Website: walmart
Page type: billing-address
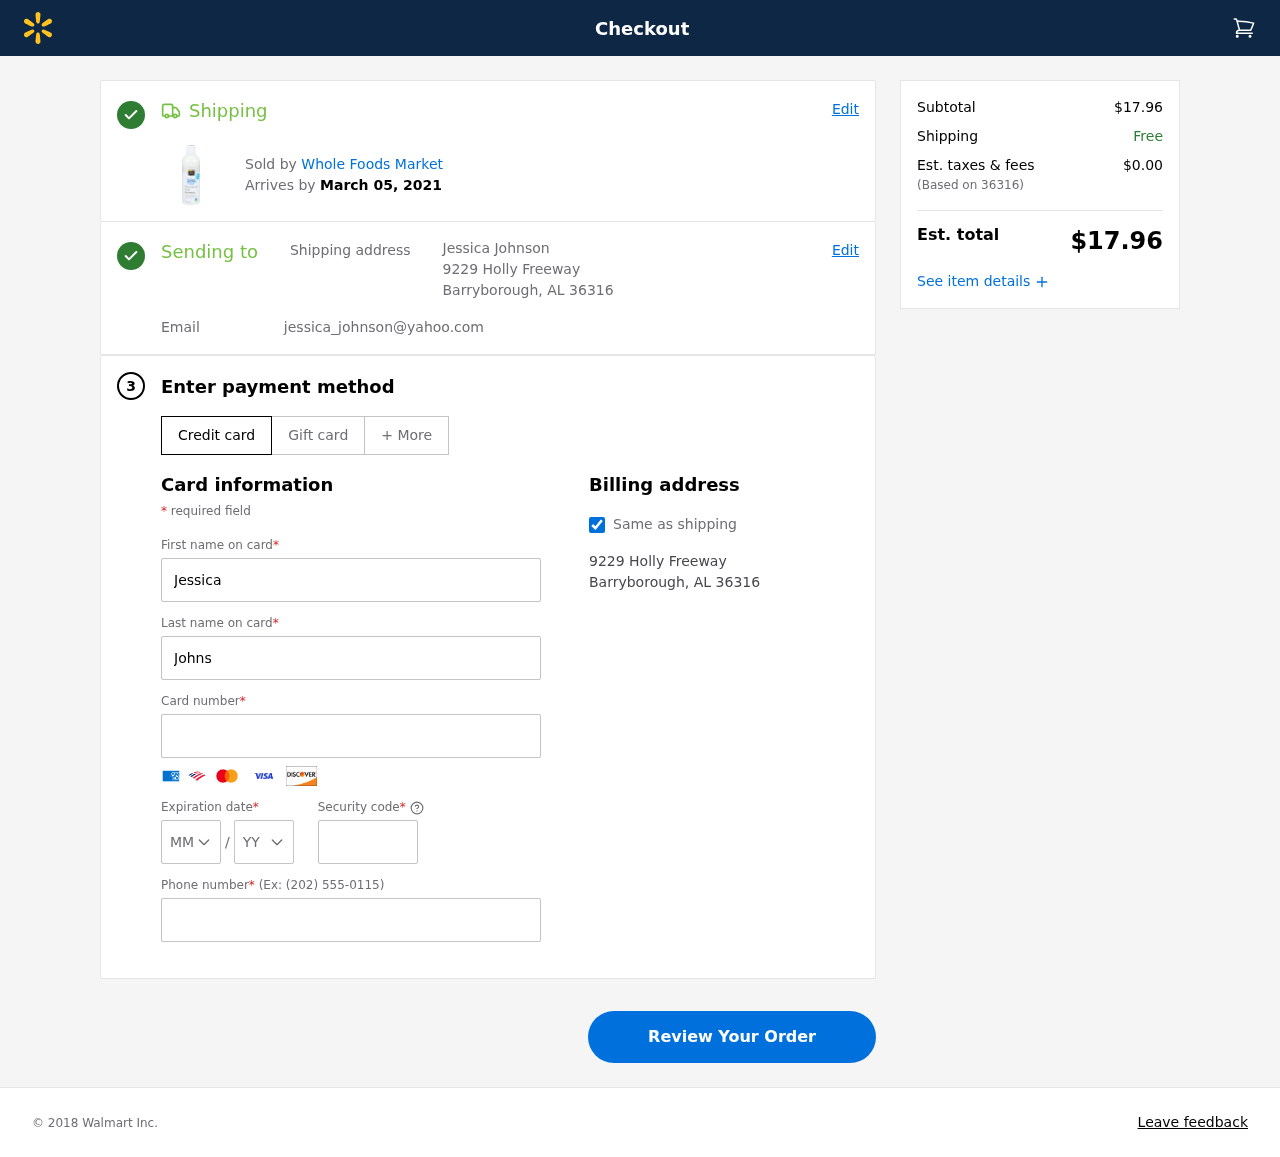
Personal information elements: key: PII_CARD_CVV
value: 452
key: PII_CARD_EXPIRY_MONTH
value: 06
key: PII_CARD_EXPIRY_YEAR
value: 28
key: PII_CARD_NUMBER
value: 4356 0105 0411 4167
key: PII_CITY_STATE_ZIP
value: Barryborough, AL 36316
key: PII_EMAIL
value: jessica_johnson@yahoo.com
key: PII_FIRSTNAME
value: Jessica
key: PII_FULLNAME
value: Jessica Johnson
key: PII_LASTNAME
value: Johnson
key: PII_PHONE
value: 8938847905
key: PII_POSTCODE
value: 36316
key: PII_STREET
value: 9229 Holly Freeway
Product elements: key: PRODUCT1_BRAND
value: Whole Foods Market
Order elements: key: ORDER_DELIVERY_DATE
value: March 05, 2021
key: ORDER_SUBTOTAL
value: $17.96
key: ORDER_TAX
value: $0.00
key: ORDER_TOTAL
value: $17.96